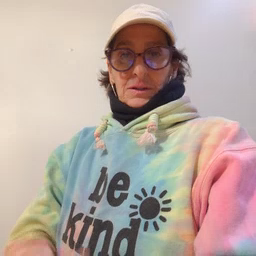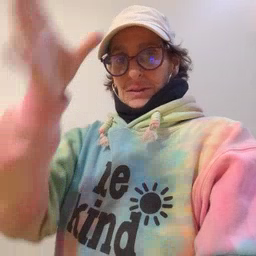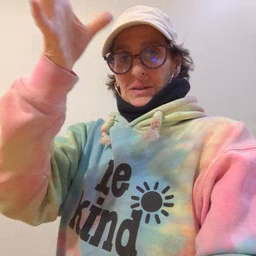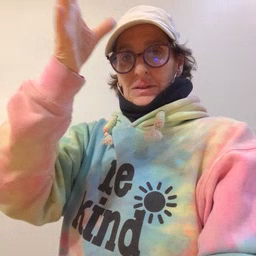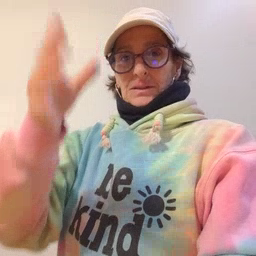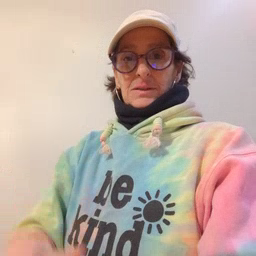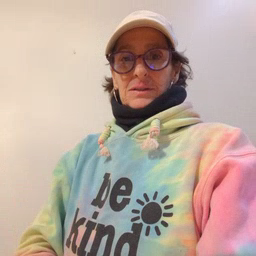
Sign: dad